Question: I have a bunch of cross plots with two sets of data and have been looking for a matploltib way of highlighting their plotted regions with smoothed polygon outlines.
At the moment i just use Adobe Illustrator and amend saved plot, but this is not ideal. Example:
I'd be grateful for any pointers/links to examples.
Cheers
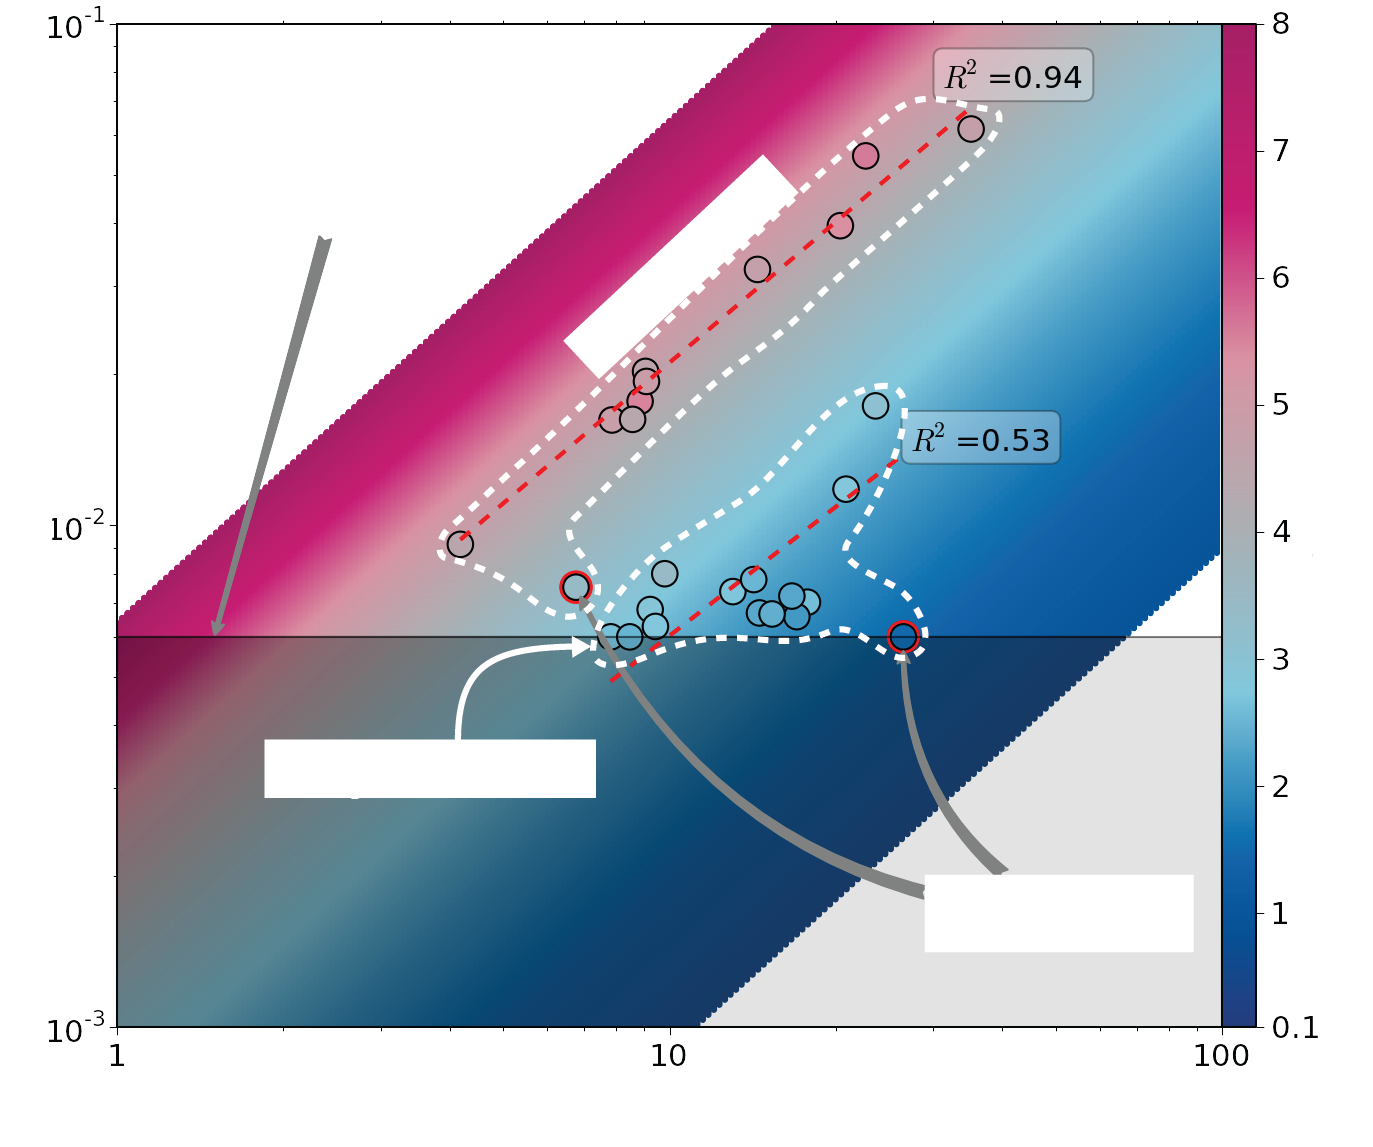
Answer: Here, you have an example. I was written the main ideas, but obviously, you could do it better.
A short explanations:
1) You need to compute the convex-hull (<URL>
2) With the hull, you could scale it to keep all your data inside.
3) You must to interpolate the resulting curve.
The first part was done in <URL>, which I think it's a very good method.
I hope it help you...
'''
#Taken from http://wiki.scipy.org/Cookbook/Finding_Convex_Hull
import numpy as n, pylab as p, time
def _angle_to_point(point, centre):
'''calculate angle in 2-D between points and x axis'''
delta = point - centre
res = n.arctan(delta[1] / delta[0])
if delta[0] < 0:
res += n.pi
return res
def _draw_triangle(p1, p2, p3, **kwargs):
tmp = n.vstack((p1,p2,p3))
x,y = [x[0] for x in zip(tmp.transpose())]
p.fill(x,y, **kwargs)
def area_of_triangle(p1, p2, p3):
'''calculate area of any triangle given co-ordinates of the corners'''
return n.linalg.norm(n.cross((p2 - p1), (p3 - p1)))/2.
def convex_hull(points, graphic=False, smidgen=0.0075):
'''
Calculate subset of points that make a convex hull around points
Recursively eliminates points that lie inside two neighbouring points until only convex hull is remaining.
:Parameters:
points : ndarray (2 x m)
array of points for which to find hull
graphic : bool
use pylab to show progress?
smidgen : float
offset for graphic number labels - useful values depend on your data range
:Returns:
hull_points : ndarray (2 x n)
convex hull surrounding points
'''
if graphic:
p.clf()
p.plot(points[0], points[1], 'ro')
n_pts = points.shape[1]
assert(n_pts > 5)
centre = points.mean(1)
if graphic: p.plot((centre[0],),(centre[1],),'bo')
angles = n.apply_along_axis(_angle_to_point, 0, points, centre)
pts_ord = points[:,angles.argsort()]
if graphic:
for i in xrange(n_pts):
p.text(pts_ord[0,i] + smidgen, pts_ord[1,i] + smidgen, '%d' % i)
pts = [x[0] for x in zip(pts_ord.transpose())]
prev_pts = len(pts) + 1
k = 0
while prev_pts > n_pts:
prev_pts = n_pts
n_pts = len(pts)
if graphic: p.gca().patches = []
i = -2
while i < (n_pts - 2):
Aij = area_of_triangle(centre, pts[i], pts[(i + 1) % n_pts])
Ajk = area_of_triangle(centre, pts[(i + 1) % n_pts], pts[(i + 2) % n_pts])
Aik = area_of_triangle(centre, pts[i], pts[(i + 2) % n_pts])
if graphic:
_draw_triangle(centre, pts[i], pts[(i + 1) % n_pts], facecolor='blue', alpha = 0.2)
_draw_triangle(centre, pts[(i + 1) % n_pts], pts[(i + 2) % n_pts], facecolor='green', alpha = 0.2)
_draw_triangle(centre, pts[i], pts[(i + 2) % n_pts], facecolor='red', alpha = 0.2)
if Aij + Ajk < Aik:
if graphic: p.plot((pts[i + 1][0],),(pts[i + 1][1],),'go')
del pts[i+1]
i += 1
n_pts = len(pts)
k += 1
return n.asarray(pts)
if __name__ == "__main__":
import scipy.interpolate as interpolate
# fig = p.figure(figsize=(10,10))
theta = 2*n.pi*n.random.rand(1000)
r = n.random.rand(1000)**0.5
x,y = r*p.cos(theta),r*p.sin(theta)
points = n.ndarray((2,len(x)))
points[0,:],points[1,:] = x,y
scale = 1.03
hull_pts = scale*convex_hull(points)
p.plot(x,y,'ko')
x,y = [],[]
convex = scale*hull_pts
for point in convex:
x.append(point[0])
y.append(point[1])
x.append(convex[0][0])
y.append(convex[0][1])
x,y = n.array(x),n.array(y)
#Taken from https://stackoverflow.com/questions/<PHONE>/numpy-scipy-smooth-spline-representation-of-an-arbitrary-contour-flength
nt = n.linspace(0, 1, 100)
t = n.zeros(x.shape)
t[1:] = n.sqrt((x[1:] - x[:-1])**2 + (y[1:] - y[:-1])**2)
t = n.cumsum(t)
t /= t[-1]
x2 = interpolate.spline(t, x, nt)
y2 = interpolate.spline(t, y, nt)
p.plot(x2, y2,'r--',linewidth=2)
p.show()
'''

There are some useful papers, eg.:
<URL>
Also, you could try with: <URL>
I don't know nothing about arcgis, but it looks fine.